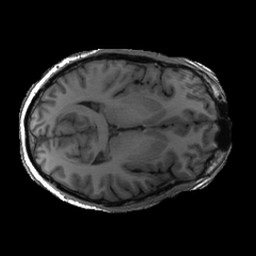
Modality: T1w
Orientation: axial
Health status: ill
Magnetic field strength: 3 T